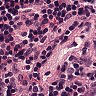
Metastatic tissue present: no